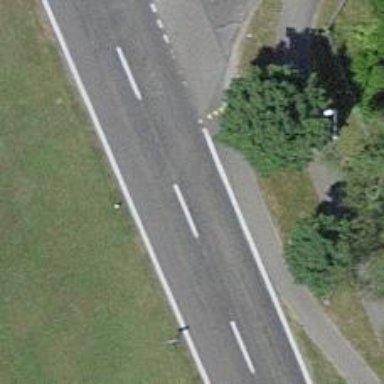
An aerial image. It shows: Asphalt cycleway.